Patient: sex M, age 71
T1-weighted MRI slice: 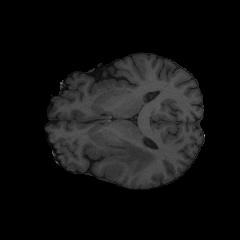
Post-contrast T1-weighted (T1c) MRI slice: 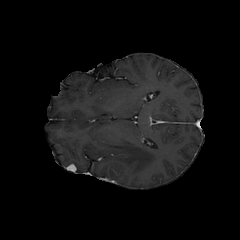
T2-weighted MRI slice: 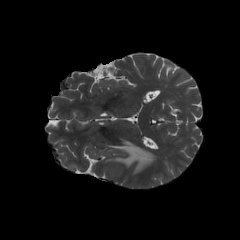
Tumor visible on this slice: yes
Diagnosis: Glioblastoma, IDH-wildtype
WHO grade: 4